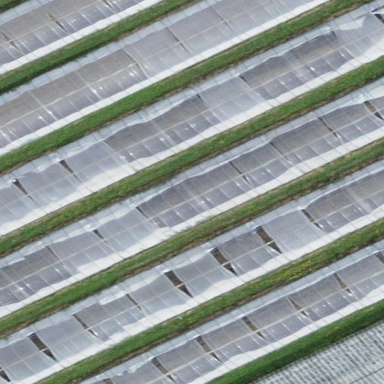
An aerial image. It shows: Greenhouse.